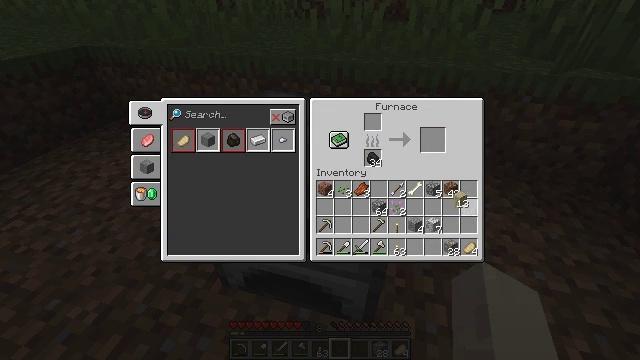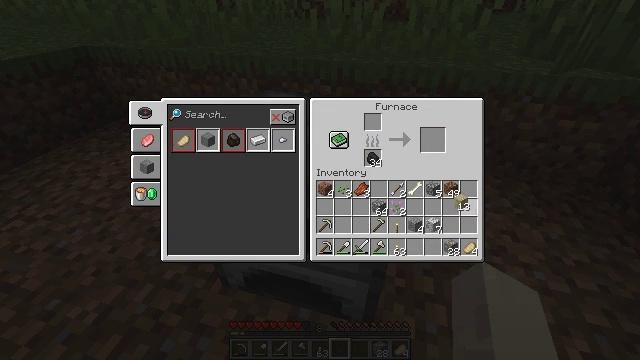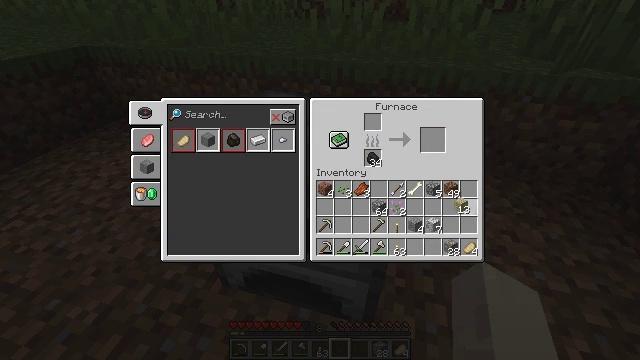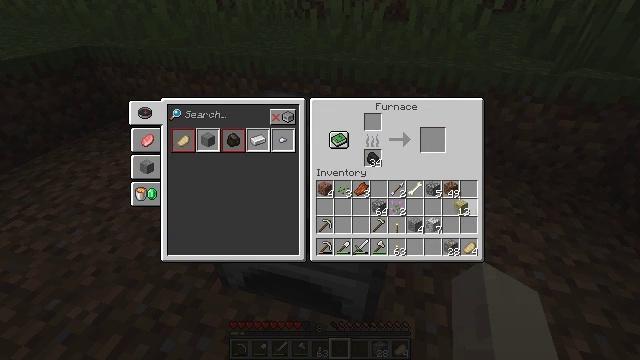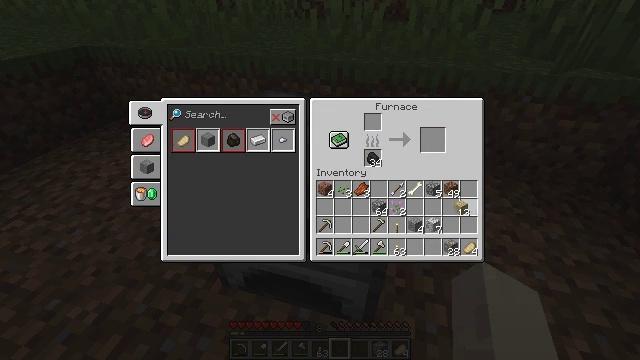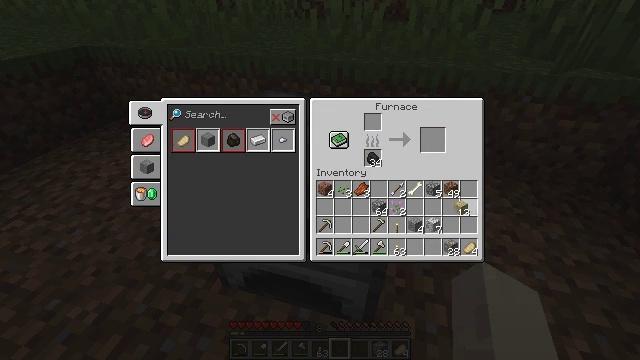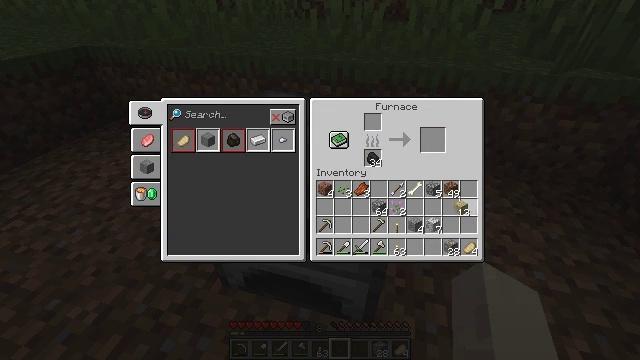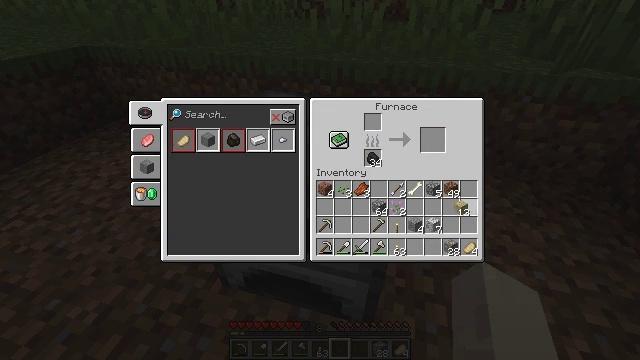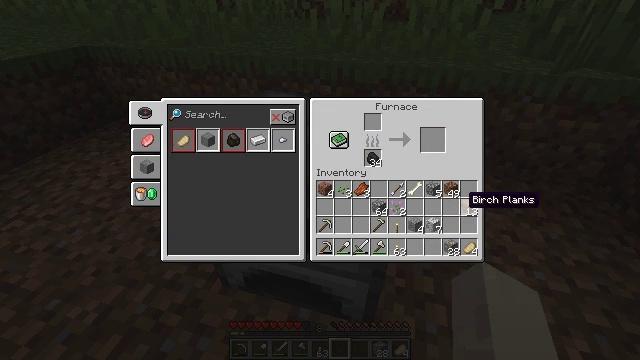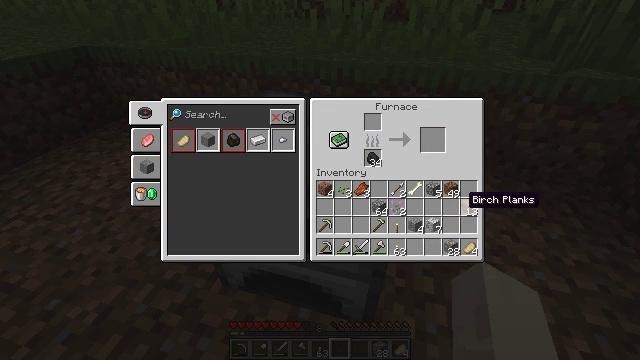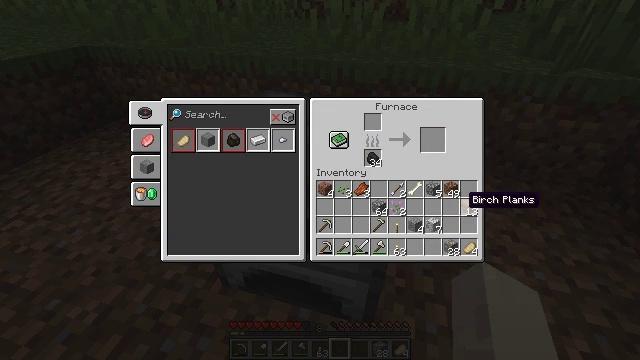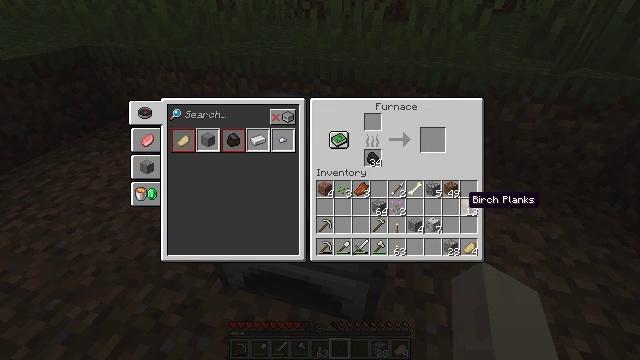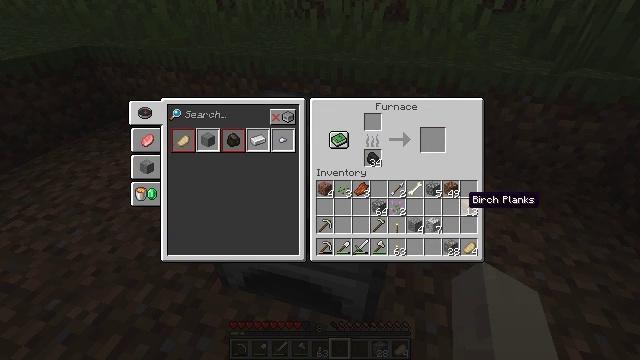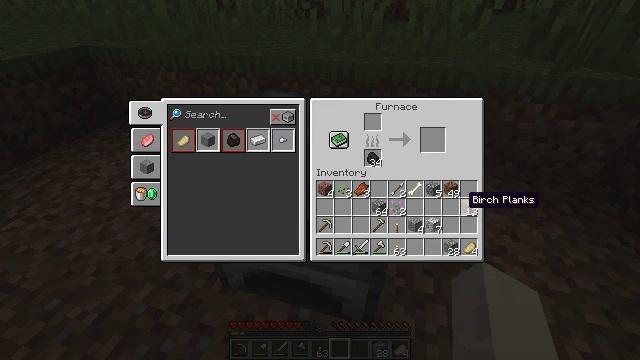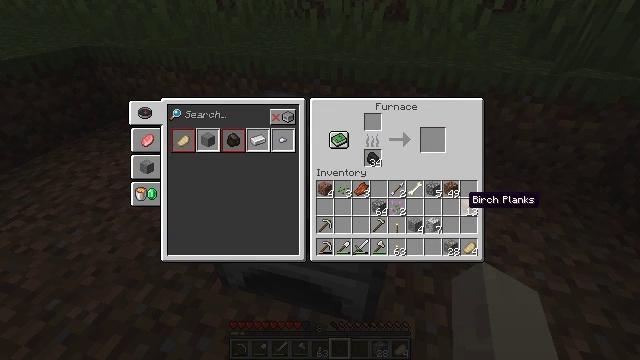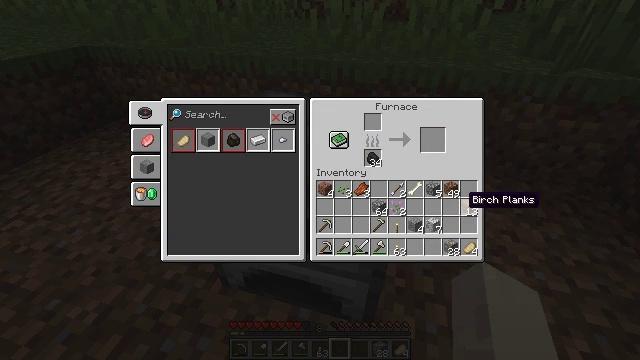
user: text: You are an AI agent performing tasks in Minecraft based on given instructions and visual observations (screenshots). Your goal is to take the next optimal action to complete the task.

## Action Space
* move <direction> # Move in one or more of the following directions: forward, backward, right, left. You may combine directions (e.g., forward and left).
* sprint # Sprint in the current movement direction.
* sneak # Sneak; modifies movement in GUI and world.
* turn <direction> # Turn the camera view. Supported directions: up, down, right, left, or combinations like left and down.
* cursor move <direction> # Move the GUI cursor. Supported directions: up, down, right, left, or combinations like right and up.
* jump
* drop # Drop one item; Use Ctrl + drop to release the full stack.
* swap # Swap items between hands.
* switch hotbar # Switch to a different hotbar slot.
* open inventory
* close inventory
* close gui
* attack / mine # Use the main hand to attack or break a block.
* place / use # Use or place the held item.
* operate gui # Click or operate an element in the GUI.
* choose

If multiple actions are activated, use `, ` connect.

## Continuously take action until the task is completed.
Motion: motion action
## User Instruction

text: Gather grass by holding the left mouse button.
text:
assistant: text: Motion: no_op
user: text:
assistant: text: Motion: no_op
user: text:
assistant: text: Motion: no_op
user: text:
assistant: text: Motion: no_op
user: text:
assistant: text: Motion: operate gui
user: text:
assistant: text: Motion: operate gui
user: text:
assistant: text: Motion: operate gui
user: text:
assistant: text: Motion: no_op
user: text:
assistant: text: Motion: no_op
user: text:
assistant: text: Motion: no_op
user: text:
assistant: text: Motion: no_op
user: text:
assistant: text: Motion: no_op
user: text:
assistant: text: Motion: no_op
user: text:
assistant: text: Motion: no_op
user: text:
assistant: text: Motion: no_op
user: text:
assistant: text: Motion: no_op
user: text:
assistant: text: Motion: no_op
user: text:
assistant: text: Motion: cursor move left
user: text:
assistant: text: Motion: cursor move left
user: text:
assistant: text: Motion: cursor move left
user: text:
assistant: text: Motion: cursor move left and up
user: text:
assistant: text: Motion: cursor move left
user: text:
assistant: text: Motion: no_op
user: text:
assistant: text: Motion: no_op
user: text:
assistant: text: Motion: no_op
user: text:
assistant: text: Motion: cursor move left
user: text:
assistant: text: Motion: cursor move left
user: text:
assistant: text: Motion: no_op
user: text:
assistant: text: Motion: no_op
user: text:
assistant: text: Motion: no_op